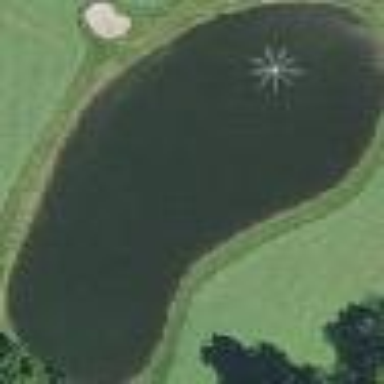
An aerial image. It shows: Water hazard in golf course. The hazard is natural water feature.